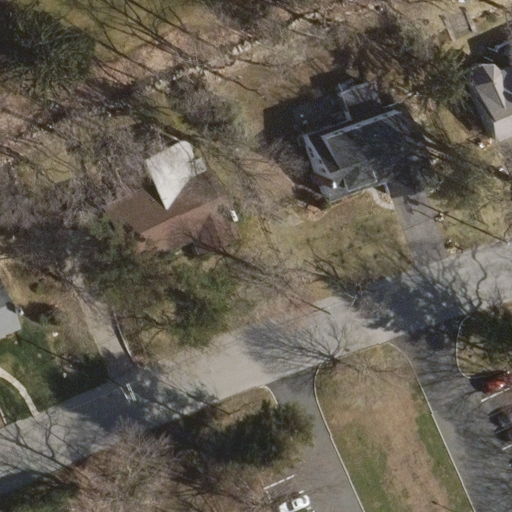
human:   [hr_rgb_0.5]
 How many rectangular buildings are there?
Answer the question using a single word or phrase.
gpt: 2

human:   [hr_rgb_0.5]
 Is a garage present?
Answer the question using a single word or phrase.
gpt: no

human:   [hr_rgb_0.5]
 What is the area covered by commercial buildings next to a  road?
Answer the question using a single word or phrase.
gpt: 0m2

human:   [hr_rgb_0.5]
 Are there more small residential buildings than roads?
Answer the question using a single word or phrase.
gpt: no

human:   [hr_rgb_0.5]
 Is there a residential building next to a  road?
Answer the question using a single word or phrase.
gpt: yes

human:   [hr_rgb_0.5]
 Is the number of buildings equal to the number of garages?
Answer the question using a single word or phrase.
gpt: no

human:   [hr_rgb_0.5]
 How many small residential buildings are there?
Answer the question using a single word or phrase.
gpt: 1

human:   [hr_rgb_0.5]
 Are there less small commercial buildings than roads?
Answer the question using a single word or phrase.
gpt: yes

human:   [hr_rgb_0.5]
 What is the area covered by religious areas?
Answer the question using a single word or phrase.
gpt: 0m2

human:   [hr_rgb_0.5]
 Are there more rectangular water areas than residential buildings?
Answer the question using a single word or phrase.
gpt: no

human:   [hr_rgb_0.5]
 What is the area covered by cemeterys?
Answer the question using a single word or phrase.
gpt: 0m2

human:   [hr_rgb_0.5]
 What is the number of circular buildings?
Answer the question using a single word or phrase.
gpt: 0

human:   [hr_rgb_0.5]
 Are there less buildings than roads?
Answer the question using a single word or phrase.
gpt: no

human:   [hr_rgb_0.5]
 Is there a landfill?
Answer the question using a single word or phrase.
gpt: no

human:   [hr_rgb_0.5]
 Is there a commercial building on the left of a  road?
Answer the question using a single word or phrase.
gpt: no

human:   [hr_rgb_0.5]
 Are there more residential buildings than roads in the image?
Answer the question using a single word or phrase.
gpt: yes

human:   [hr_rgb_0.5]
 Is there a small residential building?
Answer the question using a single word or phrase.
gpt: yes

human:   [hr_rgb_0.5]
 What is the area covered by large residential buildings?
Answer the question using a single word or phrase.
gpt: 0m2

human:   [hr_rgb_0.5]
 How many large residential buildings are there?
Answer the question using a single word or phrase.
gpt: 0

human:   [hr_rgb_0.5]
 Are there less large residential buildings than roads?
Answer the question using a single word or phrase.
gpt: yes

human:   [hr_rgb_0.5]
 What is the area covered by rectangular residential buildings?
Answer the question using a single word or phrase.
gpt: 115m2

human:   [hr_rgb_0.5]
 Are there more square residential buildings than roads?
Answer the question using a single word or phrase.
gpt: no

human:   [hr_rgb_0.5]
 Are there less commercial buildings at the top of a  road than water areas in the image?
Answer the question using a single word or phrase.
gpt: no

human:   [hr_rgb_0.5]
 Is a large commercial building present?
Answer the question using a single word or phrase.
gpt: no

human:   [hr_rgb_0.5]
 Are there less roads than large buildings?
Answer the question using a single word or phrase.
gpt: no

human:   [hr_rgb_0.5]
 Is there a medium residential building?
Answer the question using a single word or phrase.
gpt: yes

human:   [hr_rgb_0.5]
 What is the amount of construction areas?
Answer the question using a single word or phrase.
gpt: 0

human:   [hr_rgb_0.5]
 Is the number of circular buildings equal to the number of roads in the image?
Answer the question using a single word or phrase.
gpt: no

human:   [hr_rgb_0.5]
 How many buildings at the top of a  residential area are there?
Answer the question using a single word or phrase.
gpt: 0

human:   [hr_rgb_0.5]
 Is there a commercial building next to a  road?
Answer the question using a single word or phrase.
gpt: no

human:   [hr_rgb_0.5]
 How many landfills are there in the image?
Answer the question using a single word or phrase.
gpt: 0

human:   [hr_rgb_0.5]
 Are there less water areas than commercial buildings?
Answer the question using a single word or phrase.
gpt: no

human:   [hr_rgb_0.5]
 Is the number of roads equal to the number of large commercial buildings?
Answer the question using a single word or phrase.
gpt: no

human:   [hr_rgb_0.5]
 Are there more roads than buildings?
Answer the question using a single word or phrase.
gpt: no

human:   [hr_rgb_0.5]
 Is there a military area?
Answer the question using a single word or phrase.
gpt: no

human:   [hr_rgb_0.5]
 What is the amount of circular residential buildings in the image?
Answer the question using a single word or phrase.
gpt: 0